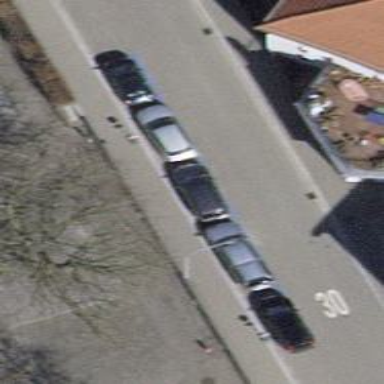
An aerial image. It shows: Parking lane with asphalt surface.